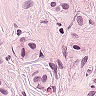
Metastatic tissue present: yes